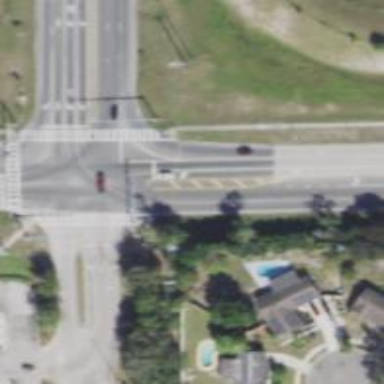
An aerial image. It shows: Marked crossing on the road.